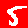
Digit: 5